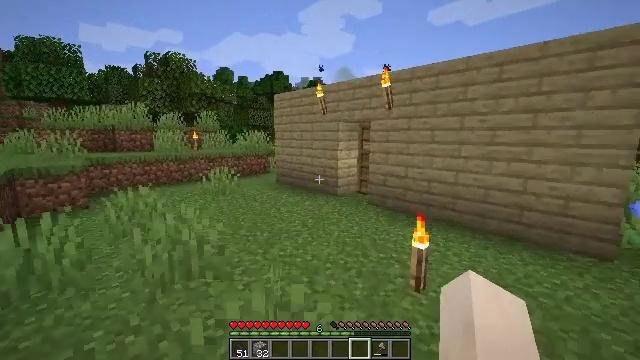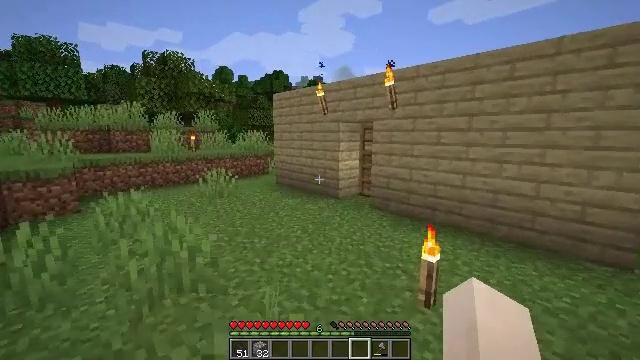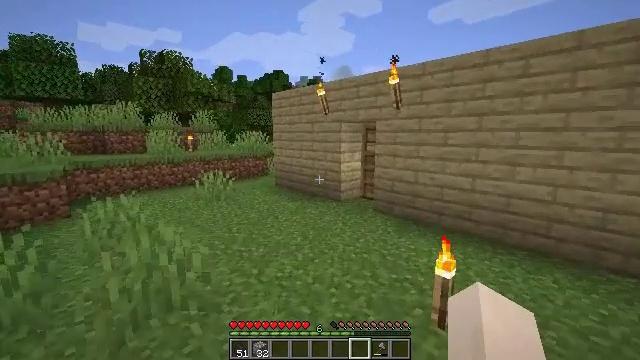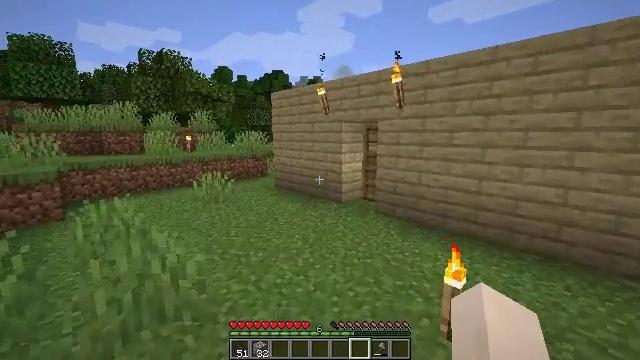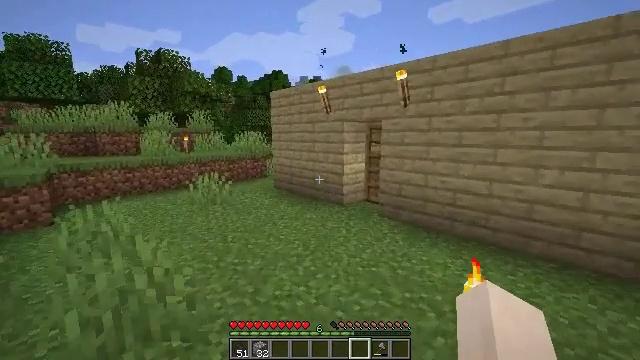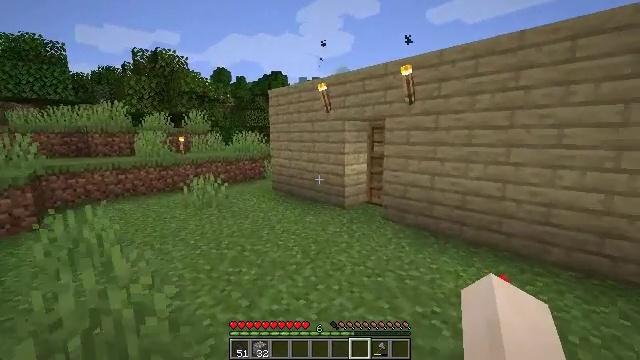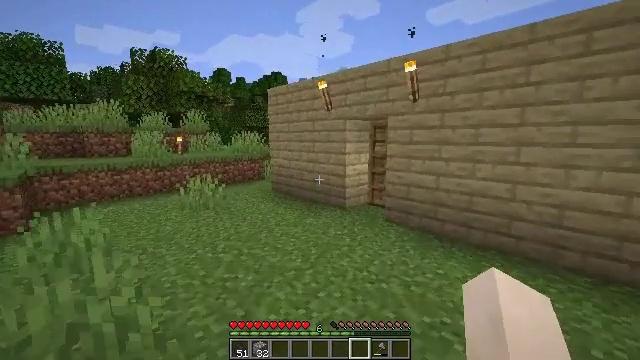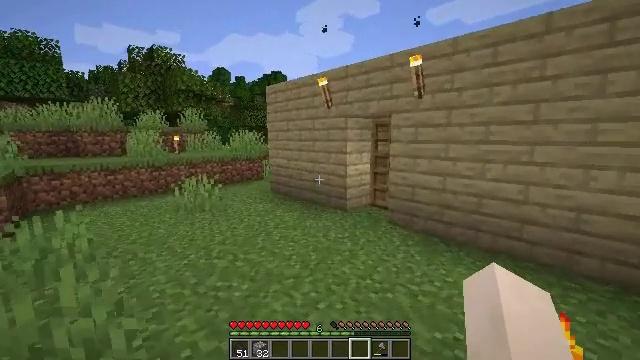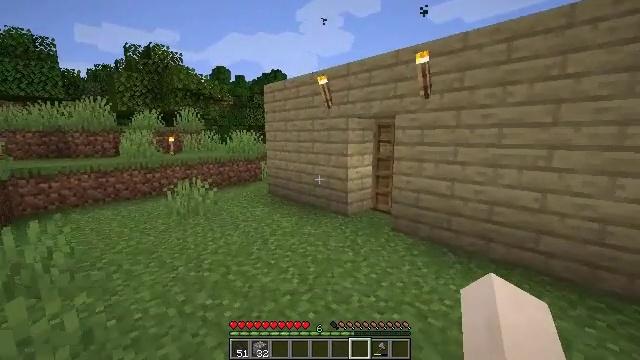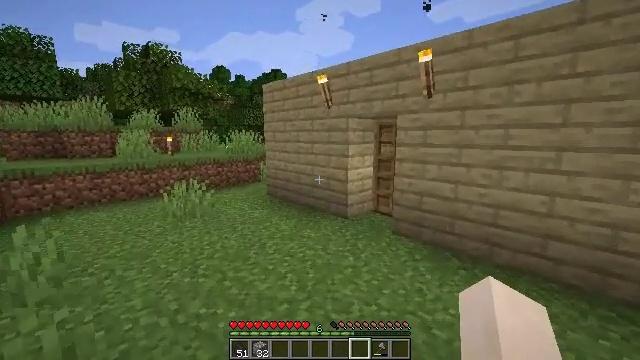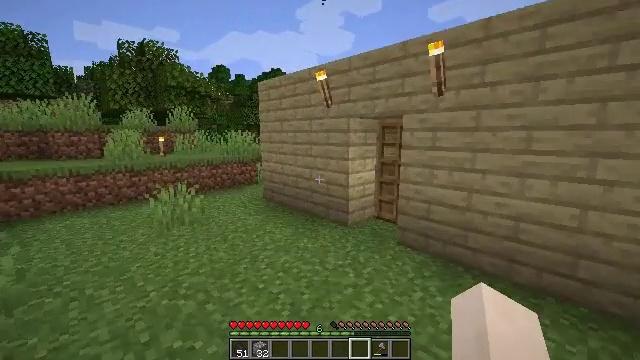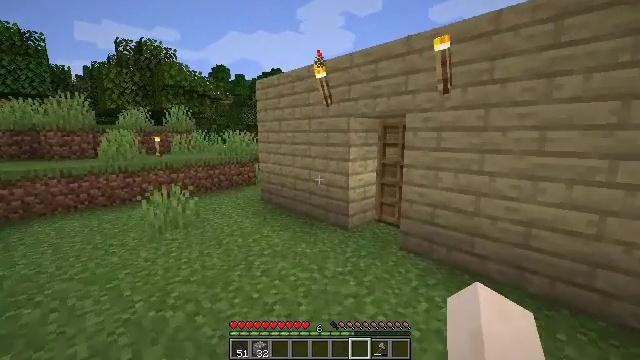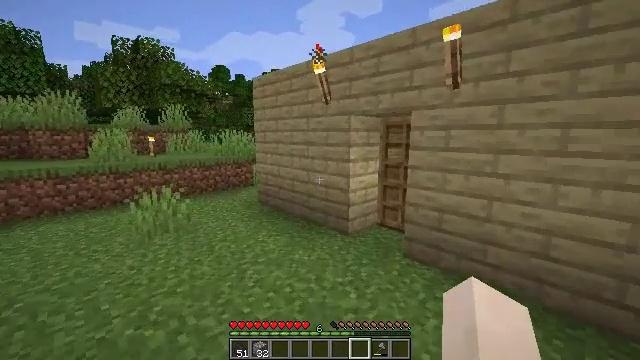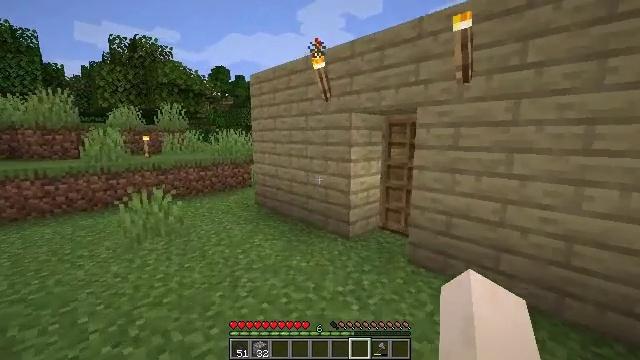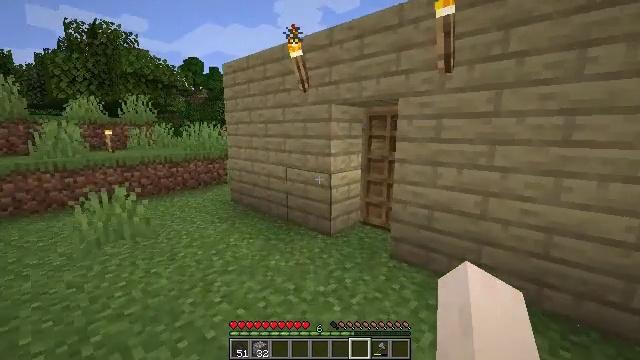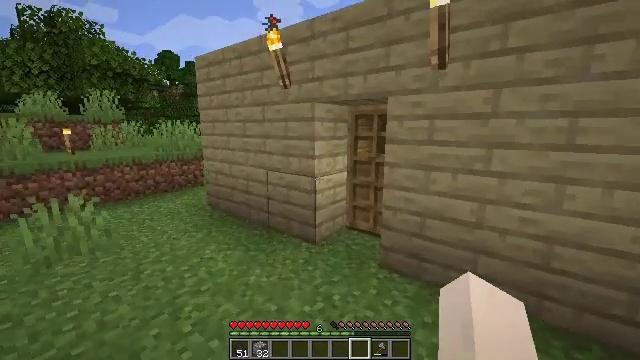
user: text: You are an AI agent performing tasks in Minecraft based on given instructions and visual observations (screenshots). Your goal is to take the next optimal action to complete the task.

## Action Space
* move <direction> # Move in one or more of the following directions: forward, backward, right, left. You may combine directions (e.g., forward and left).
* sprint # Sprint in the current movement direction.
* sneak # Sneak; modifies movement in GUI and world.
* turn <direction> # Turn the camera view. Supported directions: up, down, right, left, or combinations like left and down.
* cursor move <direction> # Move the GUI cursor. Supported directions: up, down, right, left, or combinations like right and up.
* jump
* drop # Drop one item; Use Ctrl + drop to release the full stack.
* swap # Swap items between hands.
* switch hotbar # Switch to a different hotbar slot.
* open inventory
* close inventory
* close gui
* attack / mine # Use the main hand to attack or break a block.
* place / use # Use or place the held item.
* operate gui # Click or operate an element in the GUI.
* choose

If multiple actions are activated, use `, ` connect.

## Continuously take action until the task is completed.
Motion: motion action
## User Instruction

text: Create an oak pressure plate using oak planks.
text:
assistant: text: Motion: move forward
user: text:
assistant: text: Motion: move forward
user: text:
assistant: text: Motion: move forward
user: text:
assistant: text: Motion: move forward
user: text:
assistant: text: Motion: move forward
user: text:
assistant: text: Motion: move forward
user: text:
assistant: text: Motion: move forward
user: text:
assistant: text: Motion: move forward
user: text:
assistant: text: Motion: move forward
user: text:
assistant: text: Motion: move forward
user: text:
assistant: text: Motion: move forward
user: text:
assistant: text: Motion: move forward
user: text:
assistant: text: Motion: move forward
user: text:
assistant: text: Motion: move forward, turn right and down
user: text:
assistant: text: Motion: move forward, turn right
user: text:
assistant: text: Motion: move forward
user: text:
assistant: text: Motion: move forward
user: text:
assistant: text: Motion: move forward, turn right
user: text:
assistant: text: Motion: move forward and move left, turn right
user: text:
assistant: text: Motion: move forward and move left, turn right
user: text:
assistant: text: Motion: move forward, turn right
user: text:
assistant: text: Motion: move forward, turn right
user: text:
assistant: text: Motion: move forward, turn right
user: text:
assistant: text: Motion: move forward, turn right
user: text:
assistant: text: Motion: move forward
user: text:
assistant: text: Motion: move forward
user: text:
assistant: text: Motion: move forward, use / place
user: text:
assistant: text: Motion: move forward, use / place
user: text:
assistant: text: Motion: move forward, turn right, use / place
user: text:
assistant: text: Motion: move forward